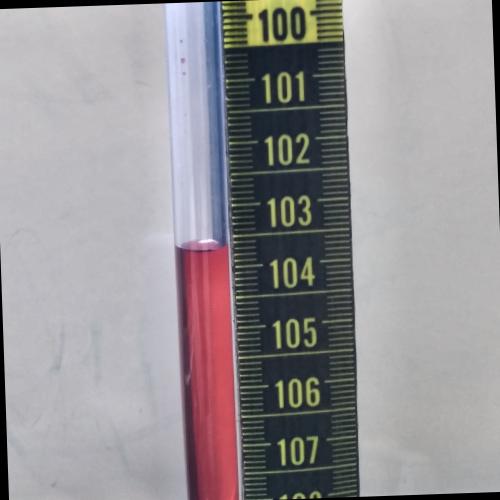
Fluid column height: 103.7 cm